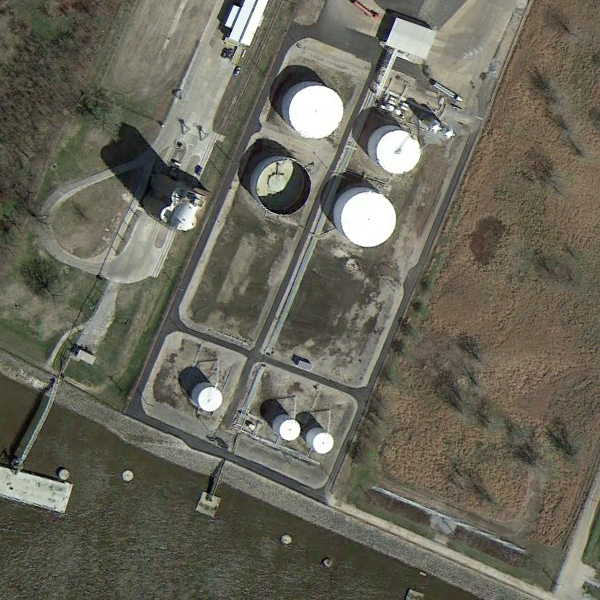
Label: StorageTanks